Question: I minified my problem as follows:
'''
reset
unset output
set terminal wxt
set style histogram columnstacked
set style data histogram
plot "deletions.stat" using 2:key(1) ti col , "" using 3 ti col
#deletions.stat
#Number One Two
#Stack1 2 4
#Stack2 3 6
'''
What I get is:

Obviously, the key for Stack1 should be green - not red.
I am missing something or is this a bug?
Note: Leaving out ":key(1)" solves this problem as the key is not shown any more. Another solution is leaving out both instances of "to col", but I need them there.
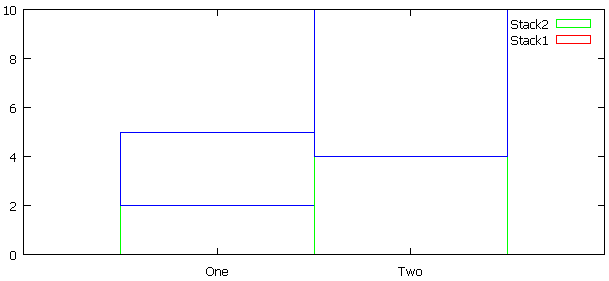
Answer: The incorrect colour appears to be a problem with gnuplot 4.6.0, it works in the current release version 4.6.3.